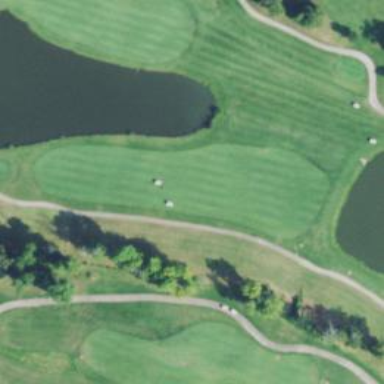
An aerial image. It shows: Golf fairway surrounded by grass.